Question: I am displaying 'FloatingActionButton' along with a 'Recyclerview' in a 'CoordinatorLayout', when the FAB is clicked a row would be added in 'Recyclerview'. Now the problem is the FAB has margin when i tested in API 15 but when I test in API 22(lollipop 5.1.1-Nexus 4) I do not get any margin and the FAB is pressed to the edge of the screen.
My concern is FAB has default margin setup in API 15(didnt test other devices) but not in API 22 or am I missing something.
My layout code:
'''
<android.support.design.widget.CoordinatorLayout xmlns:android="http://schemas.android.com/apk/res/android"
xmlns:app="http://schemas.android.com/apk/res-auto"
android:layout_width="match_parent"
android:layout_height="match_parent"
android:background="#6fbababa"
android:fitsSystemWindows="true">
<android.support.v7.widget.RecyclerView
android:id="@+id/my_recycler_view"
android:layout_width="match_parent"
android:layout_height="wrap_content"
android:clipToPadding="false"
android:paddingBottom="@dimen/fab_padding_bottom"
android:scrollbars="vertical"
app:layout_behavior="@string/appbar_scrolling_view_behavior" />
<android.support.design.widget.AppBarLayout
android:layout_width="match_parent"
android:layout_height="wrap_content"
android:background="#ffffff">
<LinearLayout
android:layout_width="match_parent"
android:layout_height="wrap_content"
android:fitsSystemWindows="true"
android:orientation="horizontal"
app:layout_scrollFlags="scroll|enterAlwaysCollapsed">
---------------------
---------------------
</LinearLayout>
</android.support.design.widget.AppBarLayout>
<android.support.design.widget.FloatingActionButton
android:id="@+id/button_floating_action"
android:layout_width="wrap_content"
android:layout_height="wrap_content"
android:clickable="true"
android:src="@drawable/ic_plus"
app:borderWidth="0dp"
app:layout_anchor="@id/my_recycler_view"
app:layout_anchorGravity="bottom|right|end"
app:rippleColor="@color/wallet_highlighted_text_holo_light" />
</android.support.design.widget.CoordinatorLayout>
'''

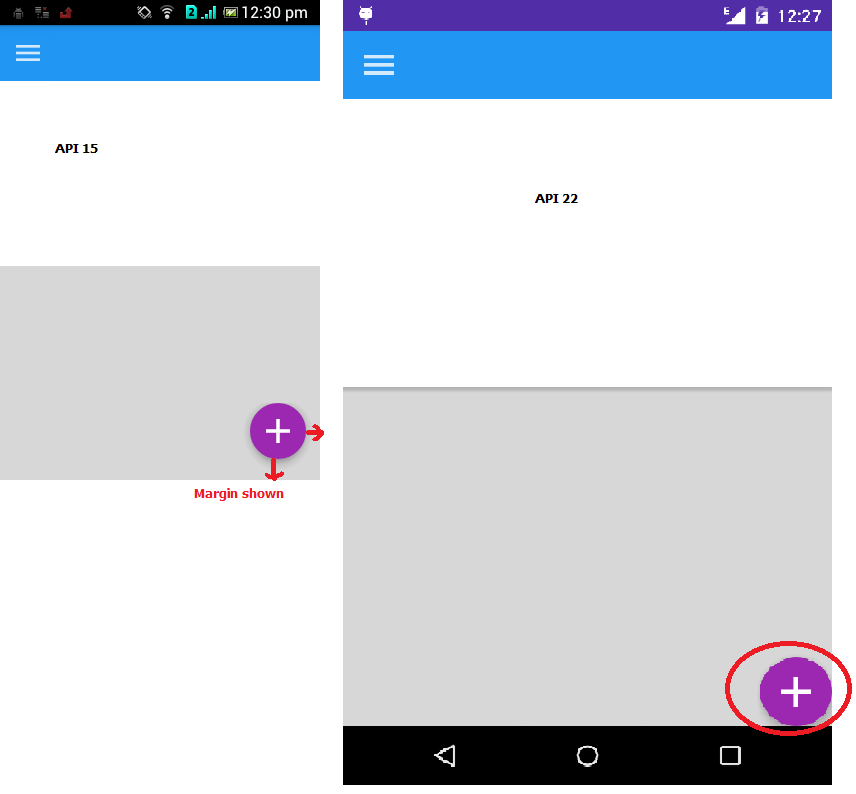
Answer: Just use:
'''
app:useCompatPadding="true"
'''
This should add required space.